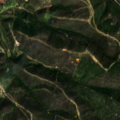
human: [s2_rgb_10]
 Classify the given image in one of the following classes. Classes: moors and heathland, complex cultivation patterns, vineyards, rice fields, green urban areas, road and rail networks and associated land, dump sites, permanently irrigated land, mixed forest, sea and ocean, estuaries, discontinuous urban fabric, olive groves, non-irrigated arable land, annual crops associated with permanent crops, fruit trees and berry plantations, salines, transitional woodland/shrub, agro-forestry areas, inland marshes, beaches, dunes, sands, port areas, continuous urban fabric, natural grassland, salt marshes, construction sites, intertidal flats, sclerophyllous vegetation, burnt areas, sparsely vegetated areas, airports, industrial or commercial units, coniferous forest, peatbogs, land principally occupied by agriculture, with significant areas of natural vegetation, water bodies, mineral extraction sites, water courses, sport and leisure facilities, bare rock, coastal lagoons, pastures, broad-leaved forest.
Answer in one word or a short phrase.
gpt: sclerophyllous vegetation, transitional woodland/shrub